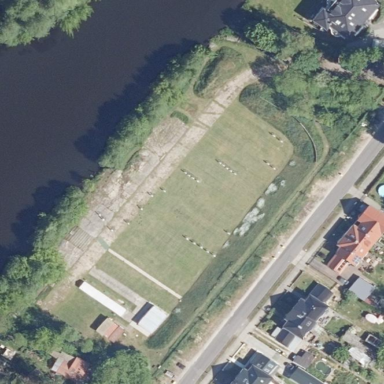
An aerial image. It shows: Wire fence surrounding shooting range on pitch.